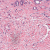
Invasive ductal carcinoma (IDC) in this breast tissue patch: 1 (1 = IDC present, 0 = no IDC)